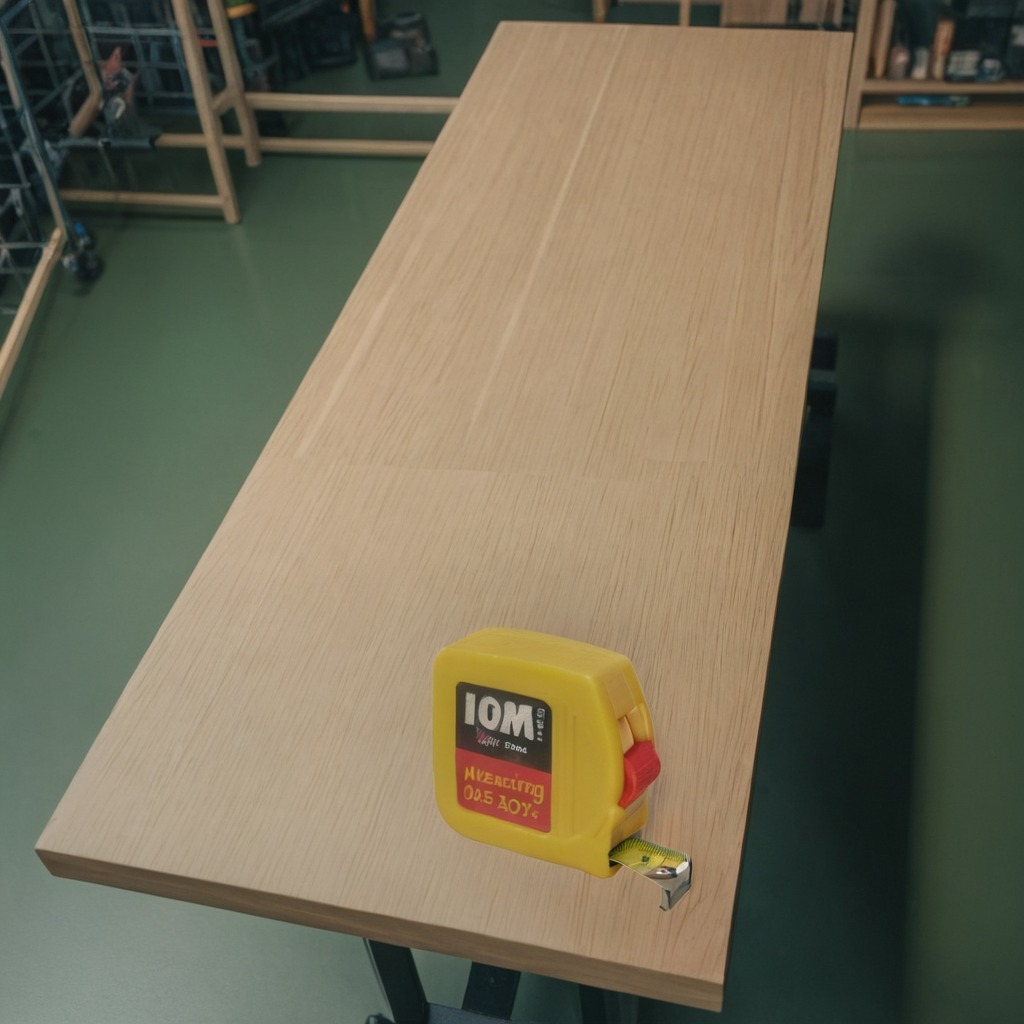
A measuring tape is lying on the workbench.